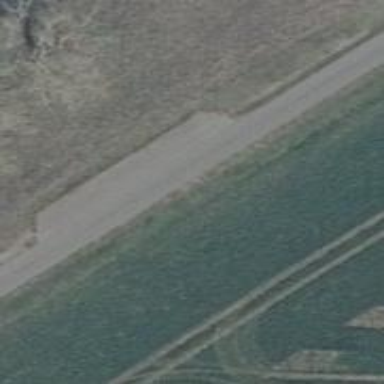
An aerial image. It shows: Passing place on the road.